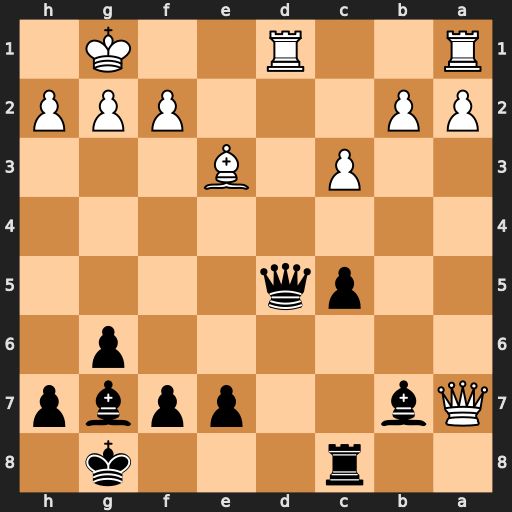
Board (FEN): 2r3k1/Qb2ppbp/6p1/2pq4/8/2P1B3/PP3PPP/R2R2K1
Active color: b
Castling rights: -
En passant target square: -
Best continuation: Qxg2#